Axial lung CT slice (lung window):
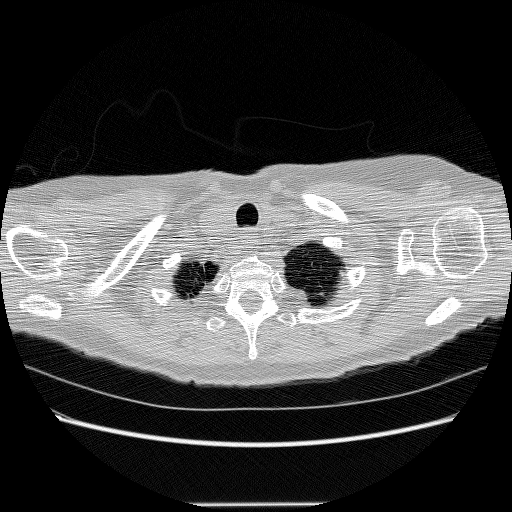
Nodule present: no